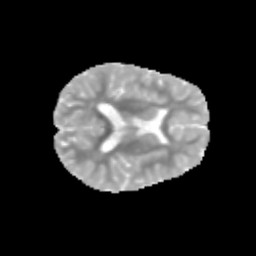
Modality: MD
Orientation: axial
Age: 9
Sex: female
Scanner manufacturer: siemens
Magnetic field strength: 3 T
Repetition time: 3.8 s
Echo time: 0.07 s